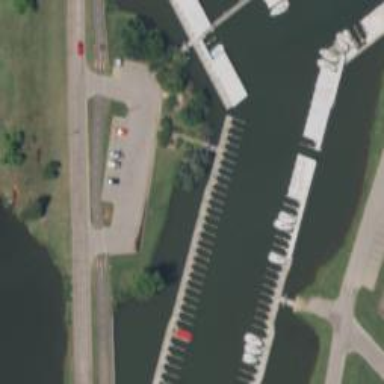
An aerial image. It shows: Pier with mooring facilities.